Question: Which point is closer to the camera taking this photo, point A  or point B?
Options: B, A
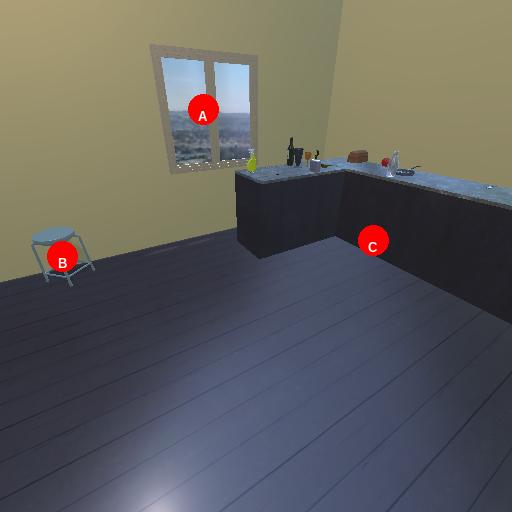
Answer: B